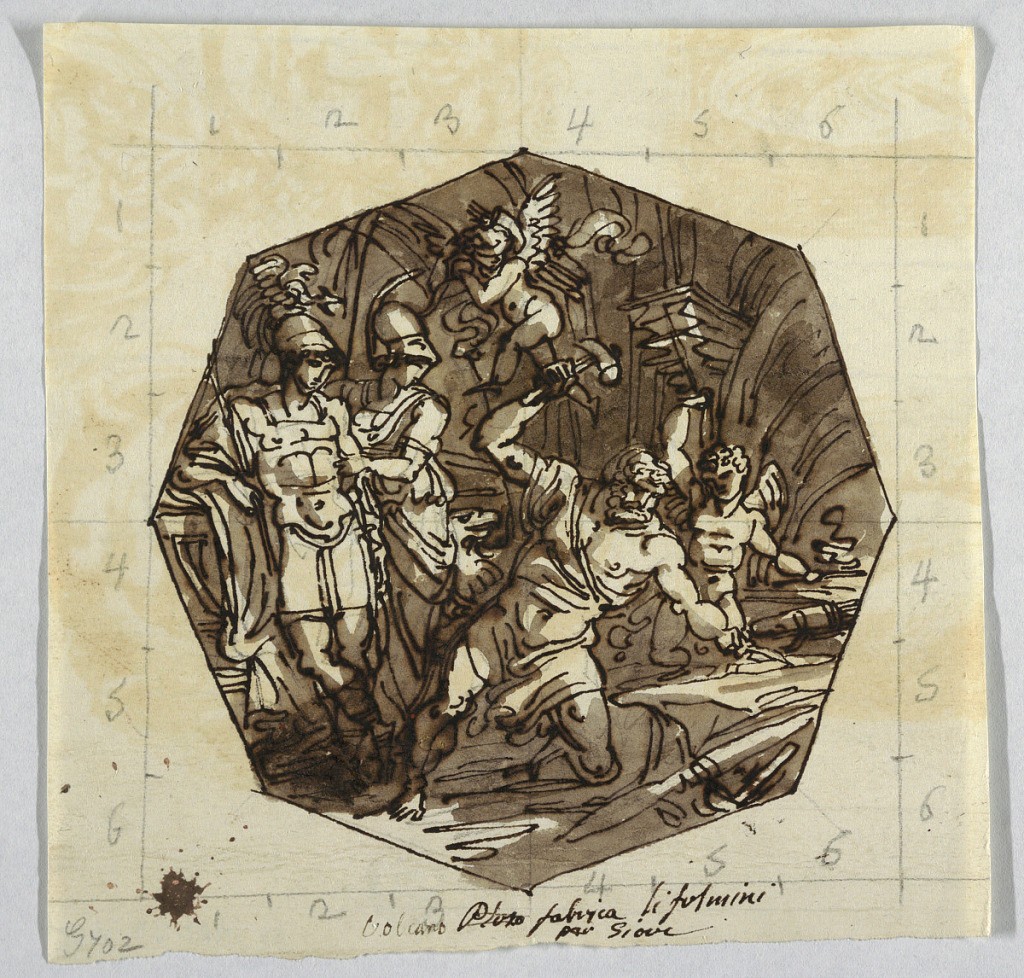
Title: Vulcano forging the Thunderbolts of Jove
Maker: Felice Giani, Italian, 1758–1823
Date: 1811
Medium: Pen and brown ink, brush and brown wash over traces of graphite on cream laid paper
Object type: Drawing
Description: Vulcan kneeling in right foreground, raises hammer; he holds blade with tongs. Mars and Minerva stand at left, looking on. Cupid raises one thunderbolt with his right hand and holds another with left hand.